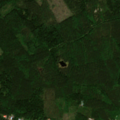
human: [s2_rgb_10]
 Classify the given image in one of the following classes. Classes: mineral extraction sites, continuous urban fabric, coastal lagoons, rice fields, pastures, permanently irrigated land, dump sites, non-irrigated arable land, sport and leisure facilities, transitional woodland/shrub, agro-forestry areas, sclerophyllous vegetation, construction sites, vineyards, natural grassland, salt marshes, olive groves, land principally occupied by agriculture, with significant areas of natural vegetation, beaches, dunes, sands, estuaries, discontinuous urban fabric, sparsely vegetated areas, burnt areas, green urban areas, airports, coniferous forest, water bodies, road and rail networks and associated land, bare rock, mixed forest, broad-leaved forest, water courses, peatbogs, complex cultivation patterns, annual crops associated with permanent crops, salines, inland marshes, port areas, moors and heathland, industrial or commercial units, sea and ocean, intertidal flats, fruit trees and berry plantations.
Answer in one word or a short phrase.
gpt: coniferous forest, mixed forest, transitional woodland/shrub